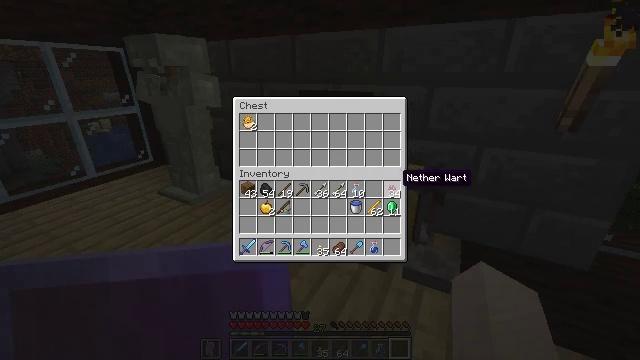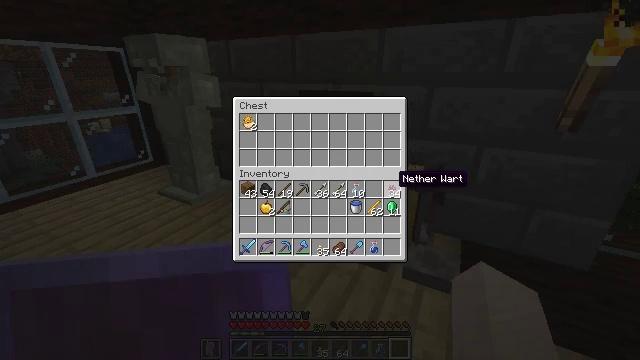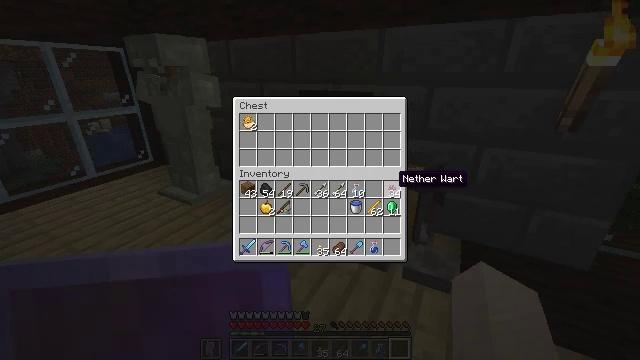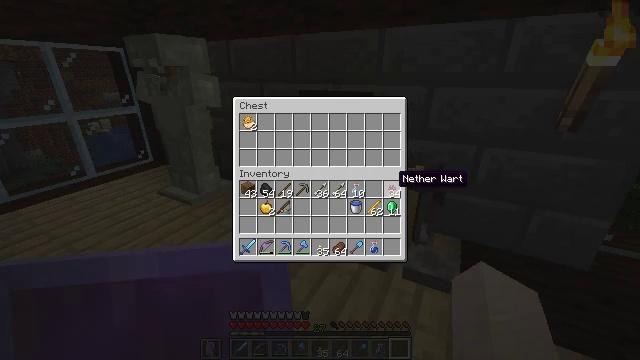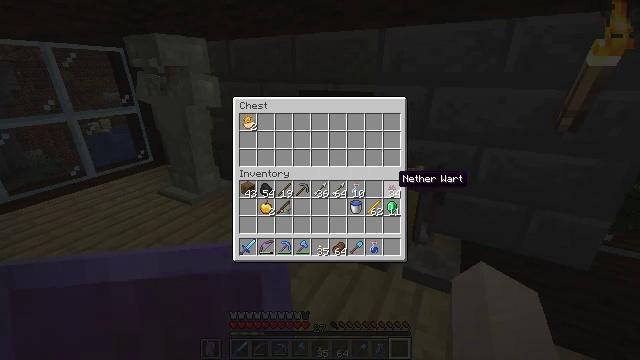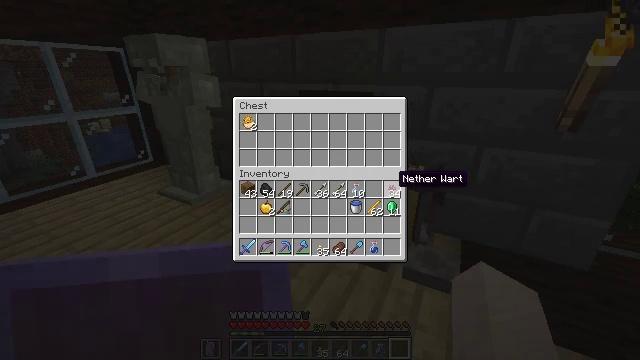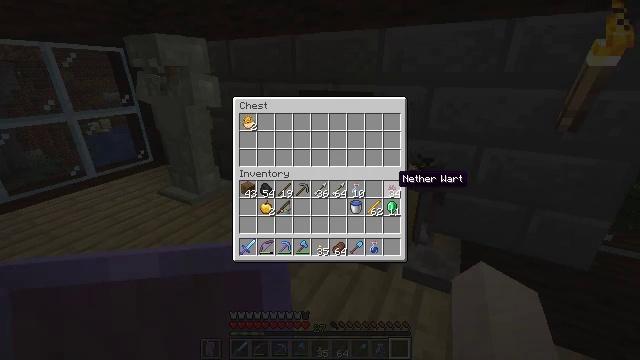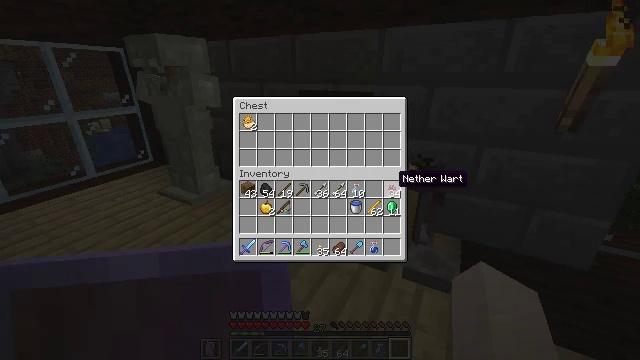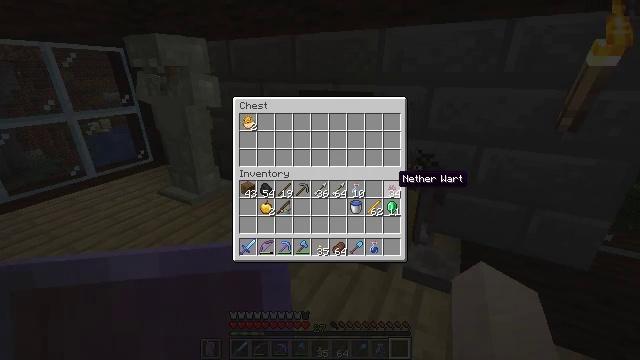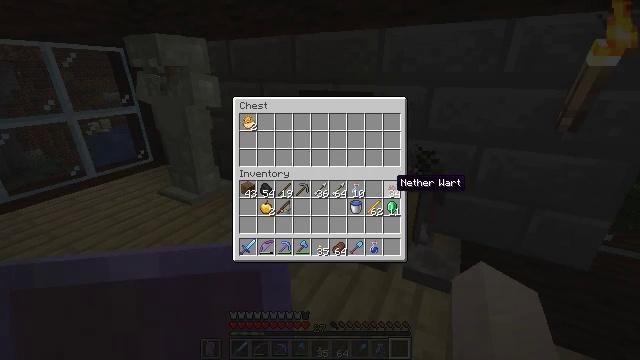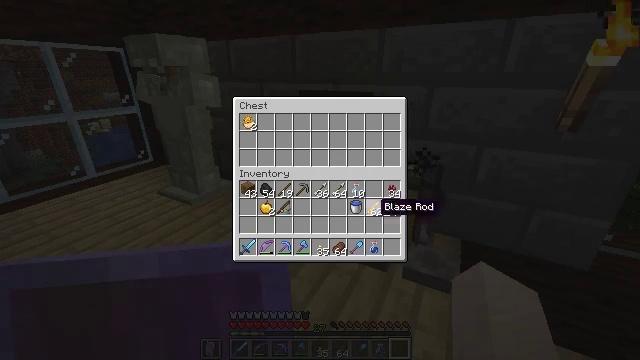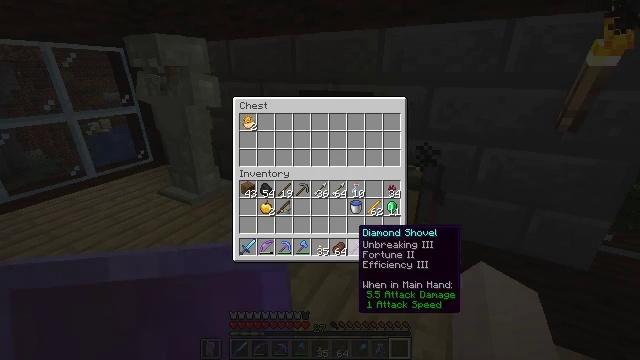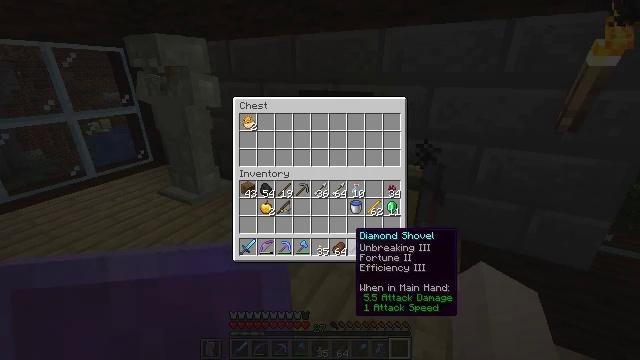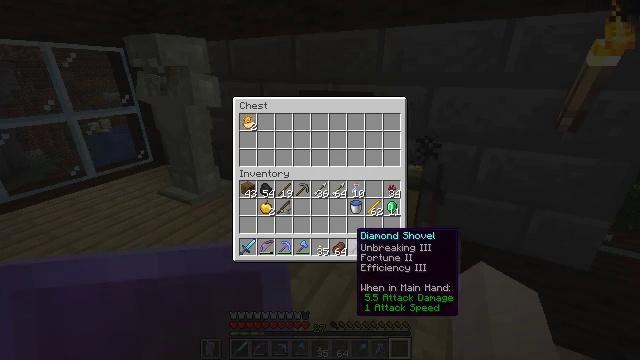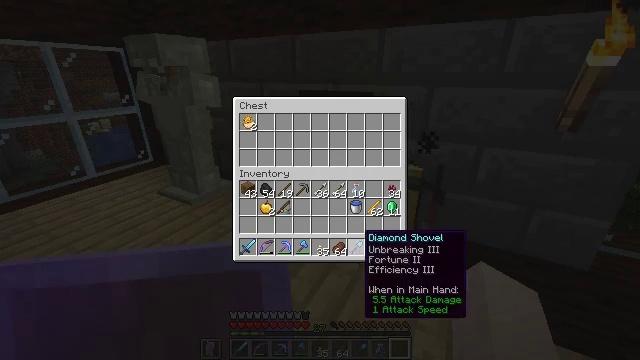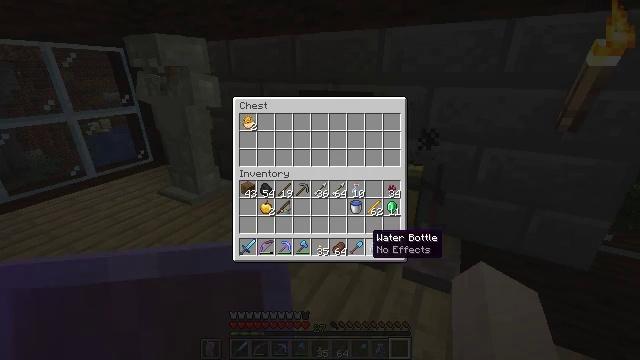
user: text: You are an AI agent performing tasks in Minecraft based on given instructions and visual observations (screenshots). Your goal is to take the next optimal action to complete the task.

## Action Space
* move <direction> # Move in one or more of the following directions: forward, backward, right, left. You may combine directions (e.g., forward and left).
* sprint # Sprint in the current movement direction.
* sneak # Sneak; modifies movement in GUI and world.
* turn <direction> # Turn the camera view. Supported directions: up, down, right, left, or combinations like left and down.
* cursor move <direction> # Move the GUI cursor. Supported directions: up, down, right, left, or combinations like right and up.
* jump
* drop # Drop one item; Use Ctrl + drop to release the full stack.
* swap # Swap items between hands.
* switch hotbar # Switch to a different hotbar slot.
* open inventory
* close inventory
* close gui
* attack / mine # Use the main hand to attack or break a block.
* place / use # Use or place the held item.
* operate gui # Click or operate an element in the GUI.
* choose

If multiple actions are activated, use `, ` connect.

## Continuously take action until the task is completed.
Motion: motion action
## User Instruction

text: Turn blaze rods into blaze powder.
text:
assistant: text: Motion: sneak
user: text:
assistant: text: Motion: sneak
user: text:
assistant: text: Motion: sneak
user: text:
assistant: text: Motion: sneak
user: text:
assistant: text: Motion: sneak
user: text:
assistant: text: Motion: sneak
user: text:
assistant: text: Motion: sneak
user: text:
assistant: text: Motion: no_op
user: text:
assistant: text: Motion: no_op
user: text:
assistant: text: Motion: cursor move left and down
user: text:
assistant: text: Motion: cursor move left and down
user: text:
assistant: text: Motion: no_op
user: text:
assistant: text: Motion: no_op
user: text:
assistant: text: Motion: cursor move right
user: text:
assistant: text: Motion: sneak, cursor move right
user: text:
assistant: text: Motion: sneak
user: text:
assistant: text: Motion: sneak
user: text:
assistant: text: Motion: sneak
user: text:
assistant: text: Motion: sneak
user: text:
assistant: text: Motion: sneak, operate gui
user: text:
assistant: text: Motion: sneak, operate gui
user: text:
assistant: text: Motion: sneak
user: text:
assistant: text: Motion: sneak, cursor move left and up
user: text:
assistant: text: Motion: sneak, cursor move left and up
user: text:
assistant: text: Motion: sneak
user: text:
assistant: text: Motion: sneak, cursor move right
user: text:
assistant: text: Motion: sneak, cursor move right and down
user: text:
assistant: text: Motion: sneak, cursor move right
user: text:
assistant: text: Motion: cursor move right
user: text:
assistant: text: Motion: no_op